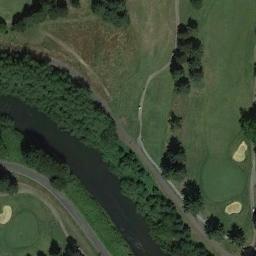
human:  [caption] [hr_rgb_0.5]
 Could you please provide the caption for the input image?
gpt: The golf course has two putting greens, A fairway, Some roads, Barrier trees and three sandpits and a river goes through the golf course .

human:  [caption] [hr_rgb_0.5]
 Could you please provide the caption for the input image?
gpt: The picture shows a road with a nearly 180-degree turn .

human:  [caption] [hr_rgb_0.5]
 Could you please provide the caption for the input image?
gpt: There are many trees near the golf course .

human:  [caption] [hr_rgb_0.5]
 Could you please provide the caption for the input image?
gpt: There are a few bunkers and a small river and a few paths and many trees on a large green lawn on the golf course .

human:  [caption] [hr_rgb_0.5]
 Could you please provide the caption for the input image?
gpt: There are some trees along the river on the golf course .